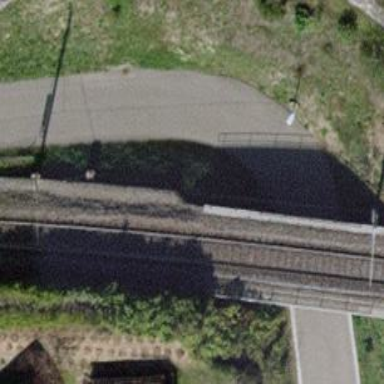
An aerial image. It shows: Viaduct railway bridge with single electrified track using contact line.